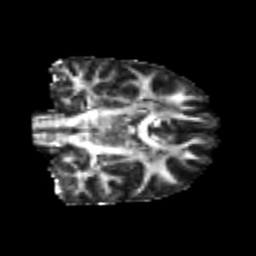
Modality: FA
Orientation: coronal
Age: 23
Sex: male
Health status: healthy
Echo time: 0.074 s